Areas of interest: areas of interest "Training Institution"
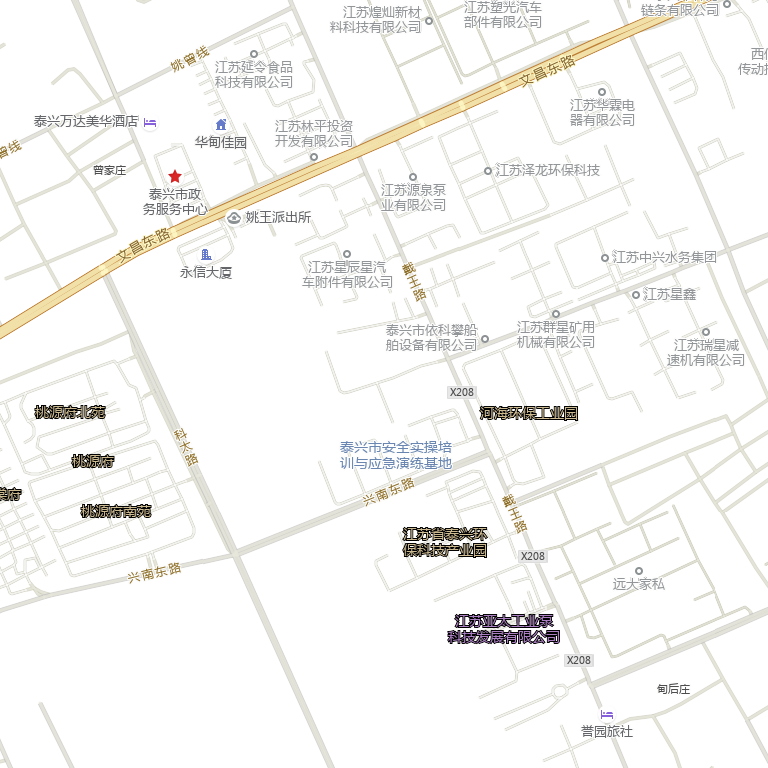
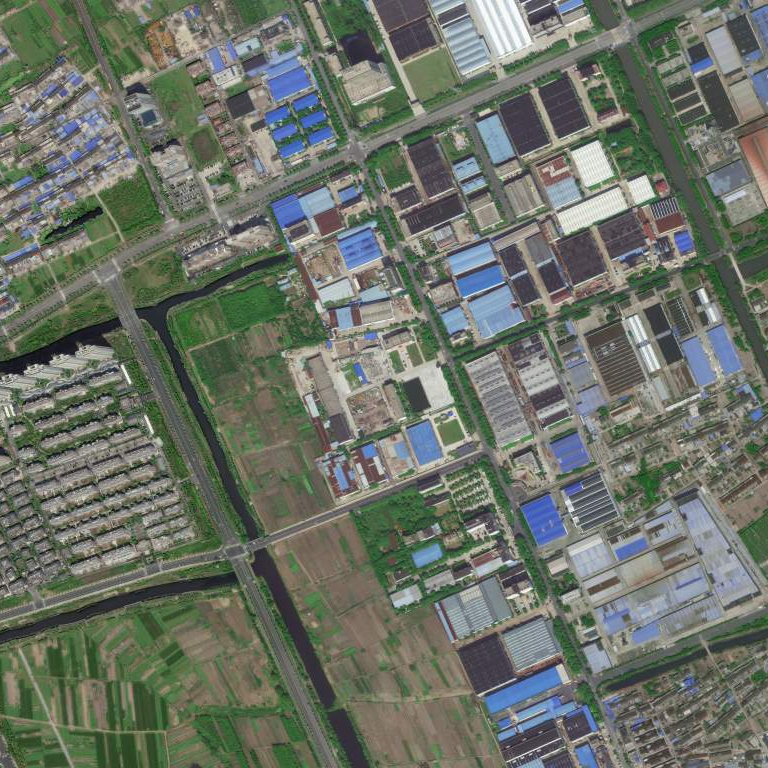